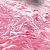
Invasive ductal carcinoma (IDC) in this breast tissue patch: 0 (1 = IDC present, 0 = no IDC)